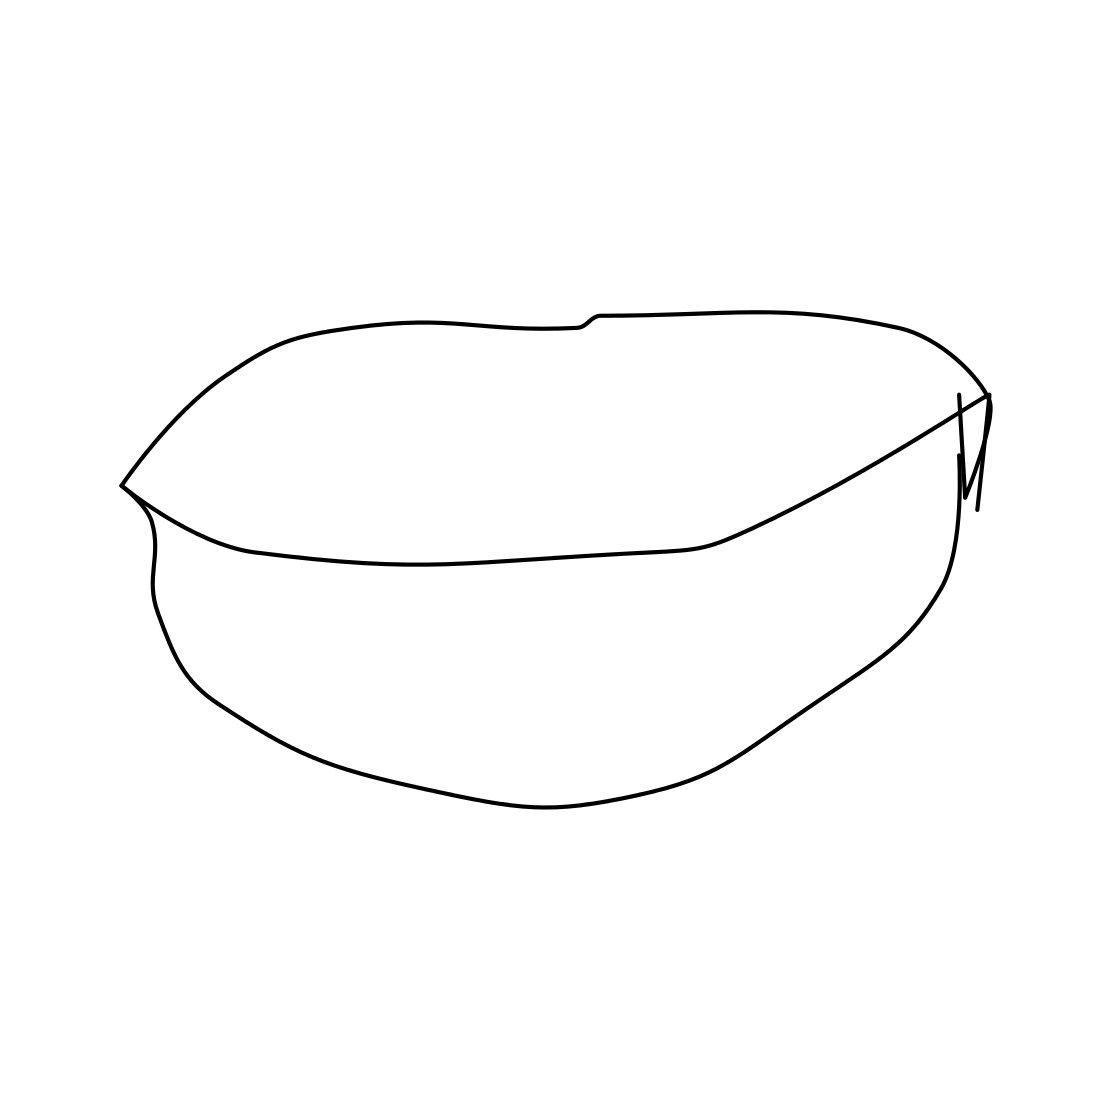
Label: ashtray